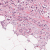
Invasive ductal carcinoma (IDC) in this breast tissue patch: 1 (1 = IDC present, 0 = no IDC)